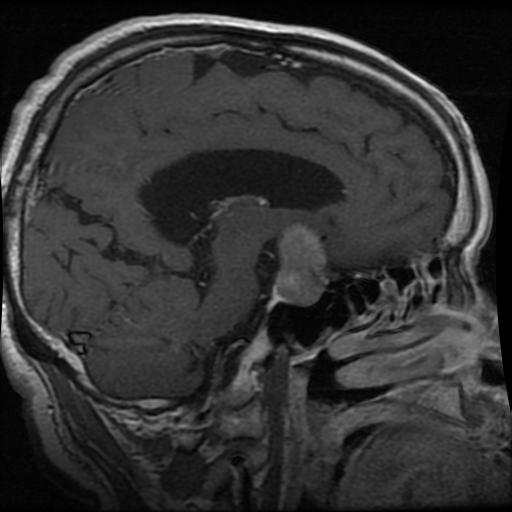
Label: pituitary